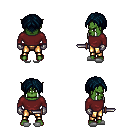
a pixel art fantasy rpg character, male body template, orc, green skin, maroon long-sleeve shirt, gold greaves, raven parted hairstyle, metal gloves, white slippers, dagger, four views (front, back, left, right), 2x2 character sprite sheet, small pixel art, hard edges, no anti-aliasing